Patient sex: M
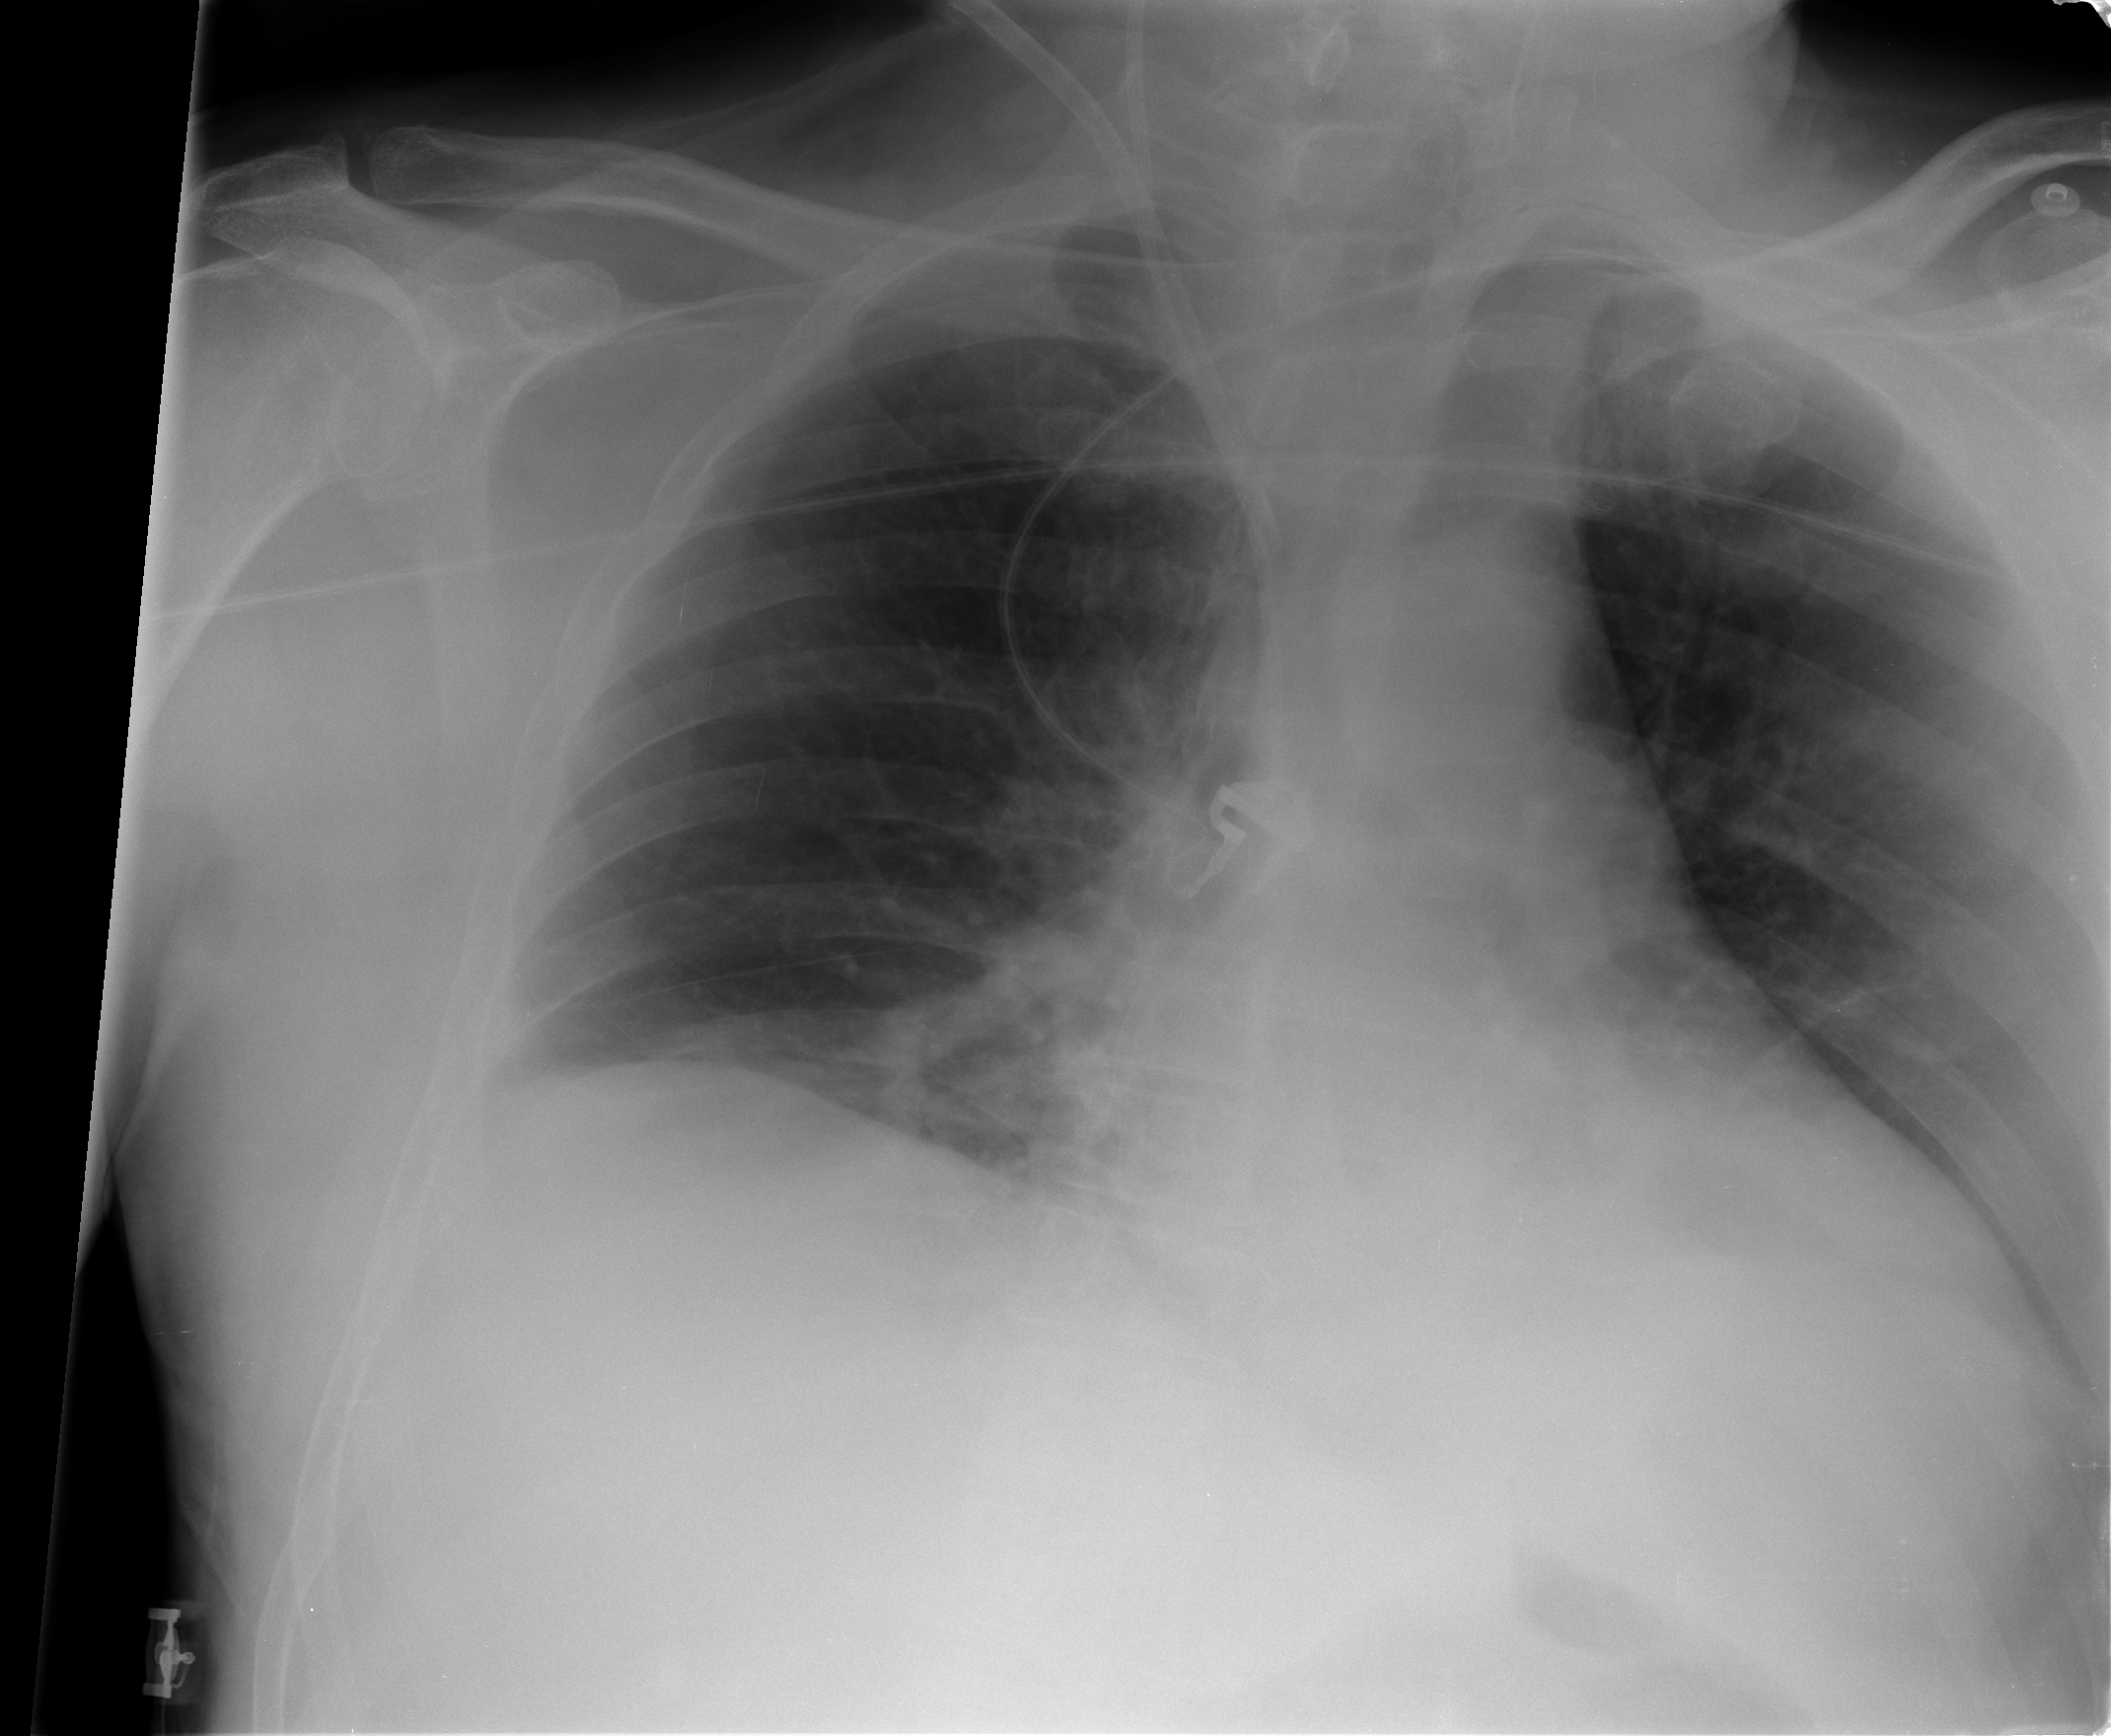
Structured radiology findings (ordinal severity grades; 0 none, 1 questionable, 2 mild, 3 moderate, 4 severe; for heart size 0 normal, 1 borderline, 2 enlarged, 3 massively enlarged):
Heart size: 2
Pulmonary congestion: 1
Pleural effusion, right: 2
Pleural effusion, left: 2
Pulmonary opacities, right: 0
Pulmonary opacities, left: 0
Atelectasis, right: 2
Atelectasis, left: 1